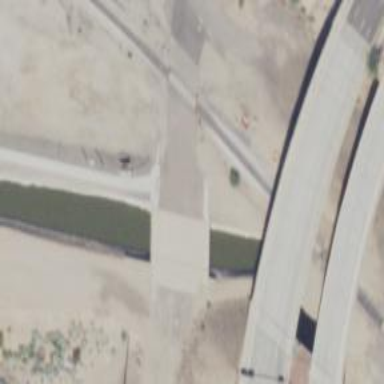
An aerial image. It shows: Covered canal tunnel.